Question: I tried copying some code from one project to another, but on the second project, when I run it, I get the errors:
'''
[2012-07-09 17:06:34 - AndEngine] Could not find AndEngine.apk!
[2012-07-09 17:06:34 - AndEnginePhysicsBox2DExtension] Could not find AndEnginePhysicsBox2DExtension.apk!
'''
And:

I've read through the numerous suggested solutions and nothing seems to work. So far I have tried deleting the r.java, deleting and reimporting the project, cleaning, refreshing, moving AndEngine's libs folder to the current project, making sure "is library" is unchecked, running 2.2, and using Java 1.6.
Anyone have any other ideas?
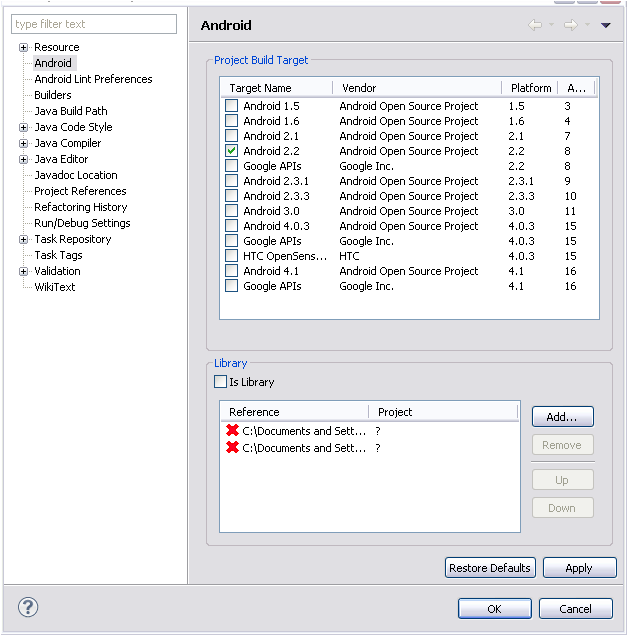
Answer: Try to add andengine to the build path of your project and launch the project.